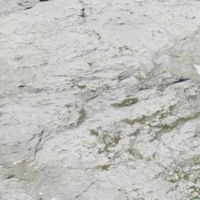
EUNIS habitat code: 48
Species observed at this site:
Leontopodium nivale